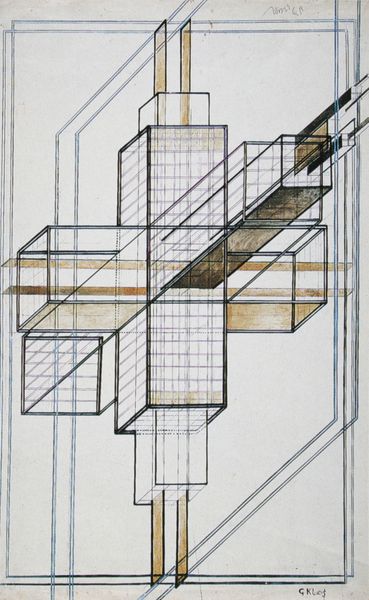
Titel: Konstruktion
Künstler: Gustav Kluzis
Standort: Riga
Institution: Staatliches Kunstmuseum der Lettischen Republik
Schlagwörter: weiß, ocker, braun, skizze, zeichnung, architektur, studie, grafik, graphik, kreuz, rechteck, entwurf, geometrisch, durchsichtig, plan, geometrie, vierecke, kuben, gänge, kubus, technisch, ineinander, suprematismus